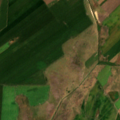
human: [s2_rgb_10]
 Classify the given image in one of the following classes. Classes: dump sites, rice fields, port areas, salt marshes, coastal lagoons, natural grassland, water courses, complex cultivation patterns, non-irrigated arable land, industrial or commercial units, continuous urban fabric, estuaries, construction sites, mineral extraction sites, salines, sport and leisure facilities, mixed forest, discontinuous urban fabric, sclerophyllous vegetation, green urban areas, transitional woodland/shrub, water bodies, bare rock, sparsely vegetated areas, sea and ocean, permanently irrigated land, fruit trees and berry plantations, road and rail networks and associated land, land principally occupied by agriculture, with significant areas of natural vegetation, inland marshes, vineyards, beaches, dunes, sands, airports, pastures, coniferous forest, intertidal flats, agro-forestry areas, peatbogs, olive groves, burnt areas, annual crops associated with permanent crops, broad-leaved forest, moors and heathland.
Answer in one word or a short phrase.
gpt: non-irrigated arable land, pastures